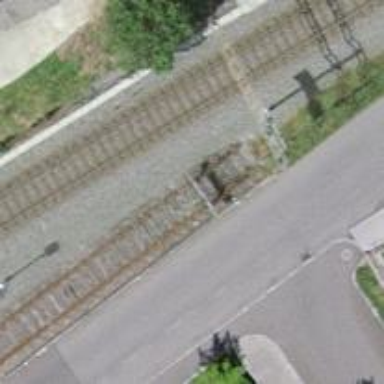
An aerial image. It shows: Railway buffer stop.